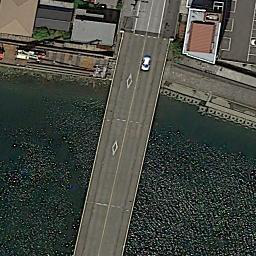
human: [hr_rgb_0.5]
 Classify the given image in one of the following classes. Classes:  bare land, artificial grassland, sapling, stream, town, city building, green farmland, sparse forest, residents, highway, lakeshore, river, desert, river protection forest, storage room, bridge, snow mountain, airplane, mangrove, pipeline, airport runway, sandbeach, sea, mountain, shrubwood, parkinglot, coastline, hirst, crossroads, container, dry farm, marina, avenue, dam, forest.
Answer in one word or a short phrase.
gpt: bridge